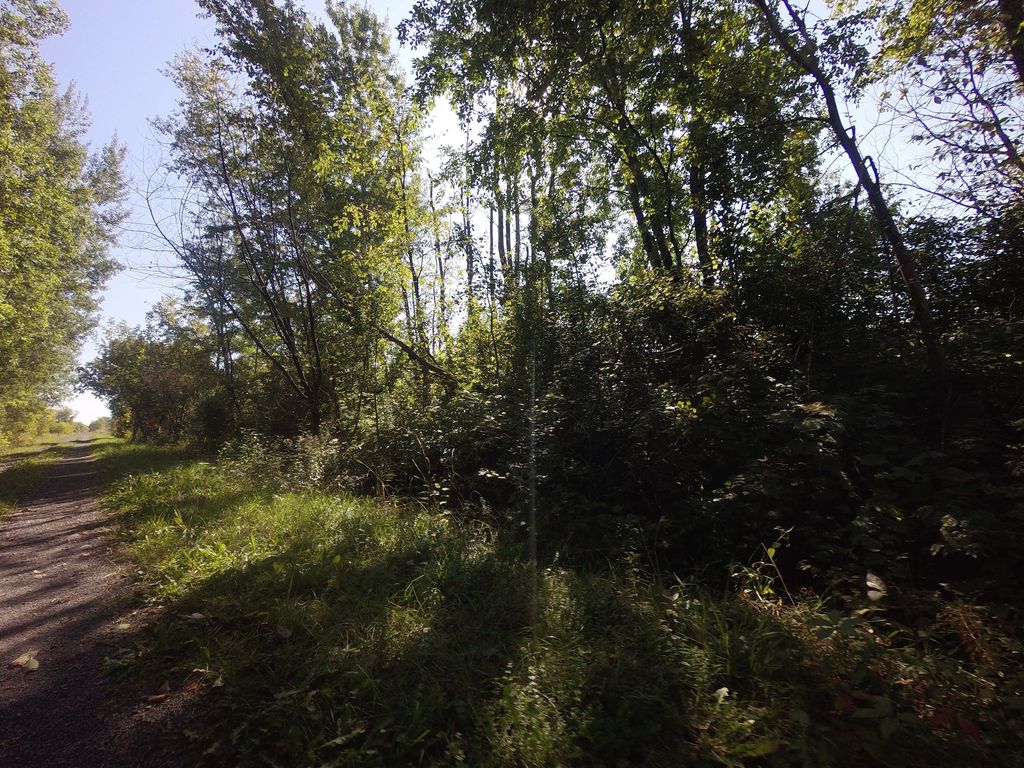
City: ottawa-gatineau